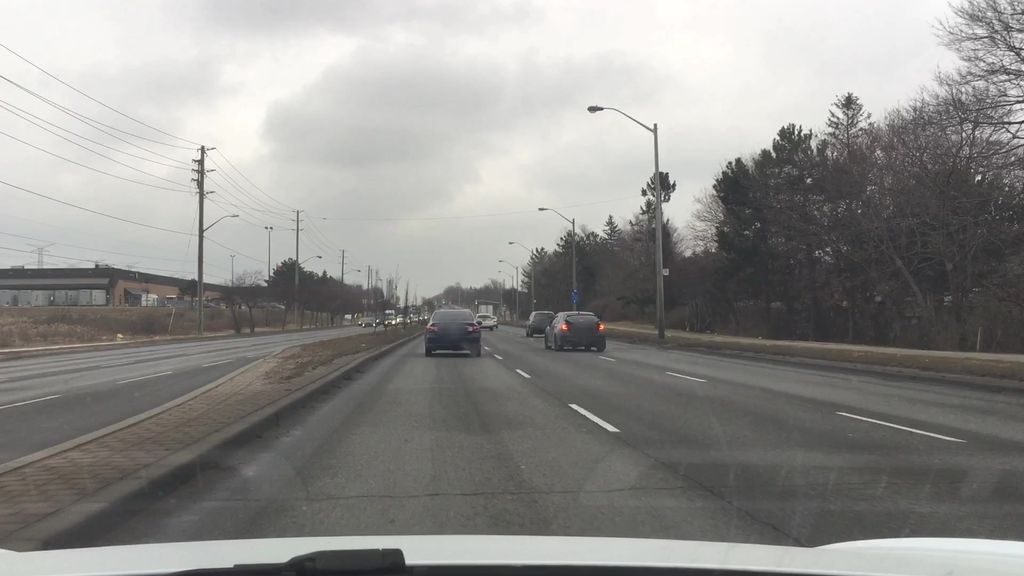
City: toronto